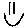
Label: smiley face